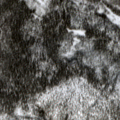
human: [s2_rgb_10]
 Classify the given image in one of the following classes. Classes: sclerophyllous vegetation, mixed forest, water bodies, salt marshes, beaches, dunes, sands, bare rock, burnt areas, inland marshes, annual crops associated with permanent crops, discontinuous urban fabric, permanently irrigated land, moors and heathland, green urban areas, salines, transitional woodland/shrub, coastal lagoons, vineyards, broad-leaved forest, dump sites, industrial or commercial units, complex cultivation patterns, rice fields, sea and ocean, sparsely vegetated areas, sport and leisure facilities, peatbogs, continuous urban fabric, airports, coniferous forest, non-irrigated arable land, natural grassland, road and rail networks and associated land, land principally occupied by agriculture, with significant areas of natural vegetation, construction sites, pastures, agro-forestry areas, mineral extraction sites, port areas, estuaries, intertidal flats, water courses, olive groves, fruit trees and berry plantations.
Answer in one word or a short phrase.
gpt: coniferous forest